Question:
This is my database structure I have four tables. Table have master data and which refered by the tables
Now I want to add rows in table I used following code store table row
'''
Address.localarea = new localarea() { LocalAreaID = 1 };
using (var context = new en_Entities())
{
context.Address.Attach(Address);
context.ObjectStateManager.ChangeObjectState(Address.LocalArea, EntityState.Unchanged);
context.ObjectStateManager.ChangeObjectState(Address, EntityState.Added);
context.SaveChanges();
}
'''
The code working fine and adds row in Address table.
How do i add row in ?? what changes/line of code do i need to add data in AddressTranslate table.
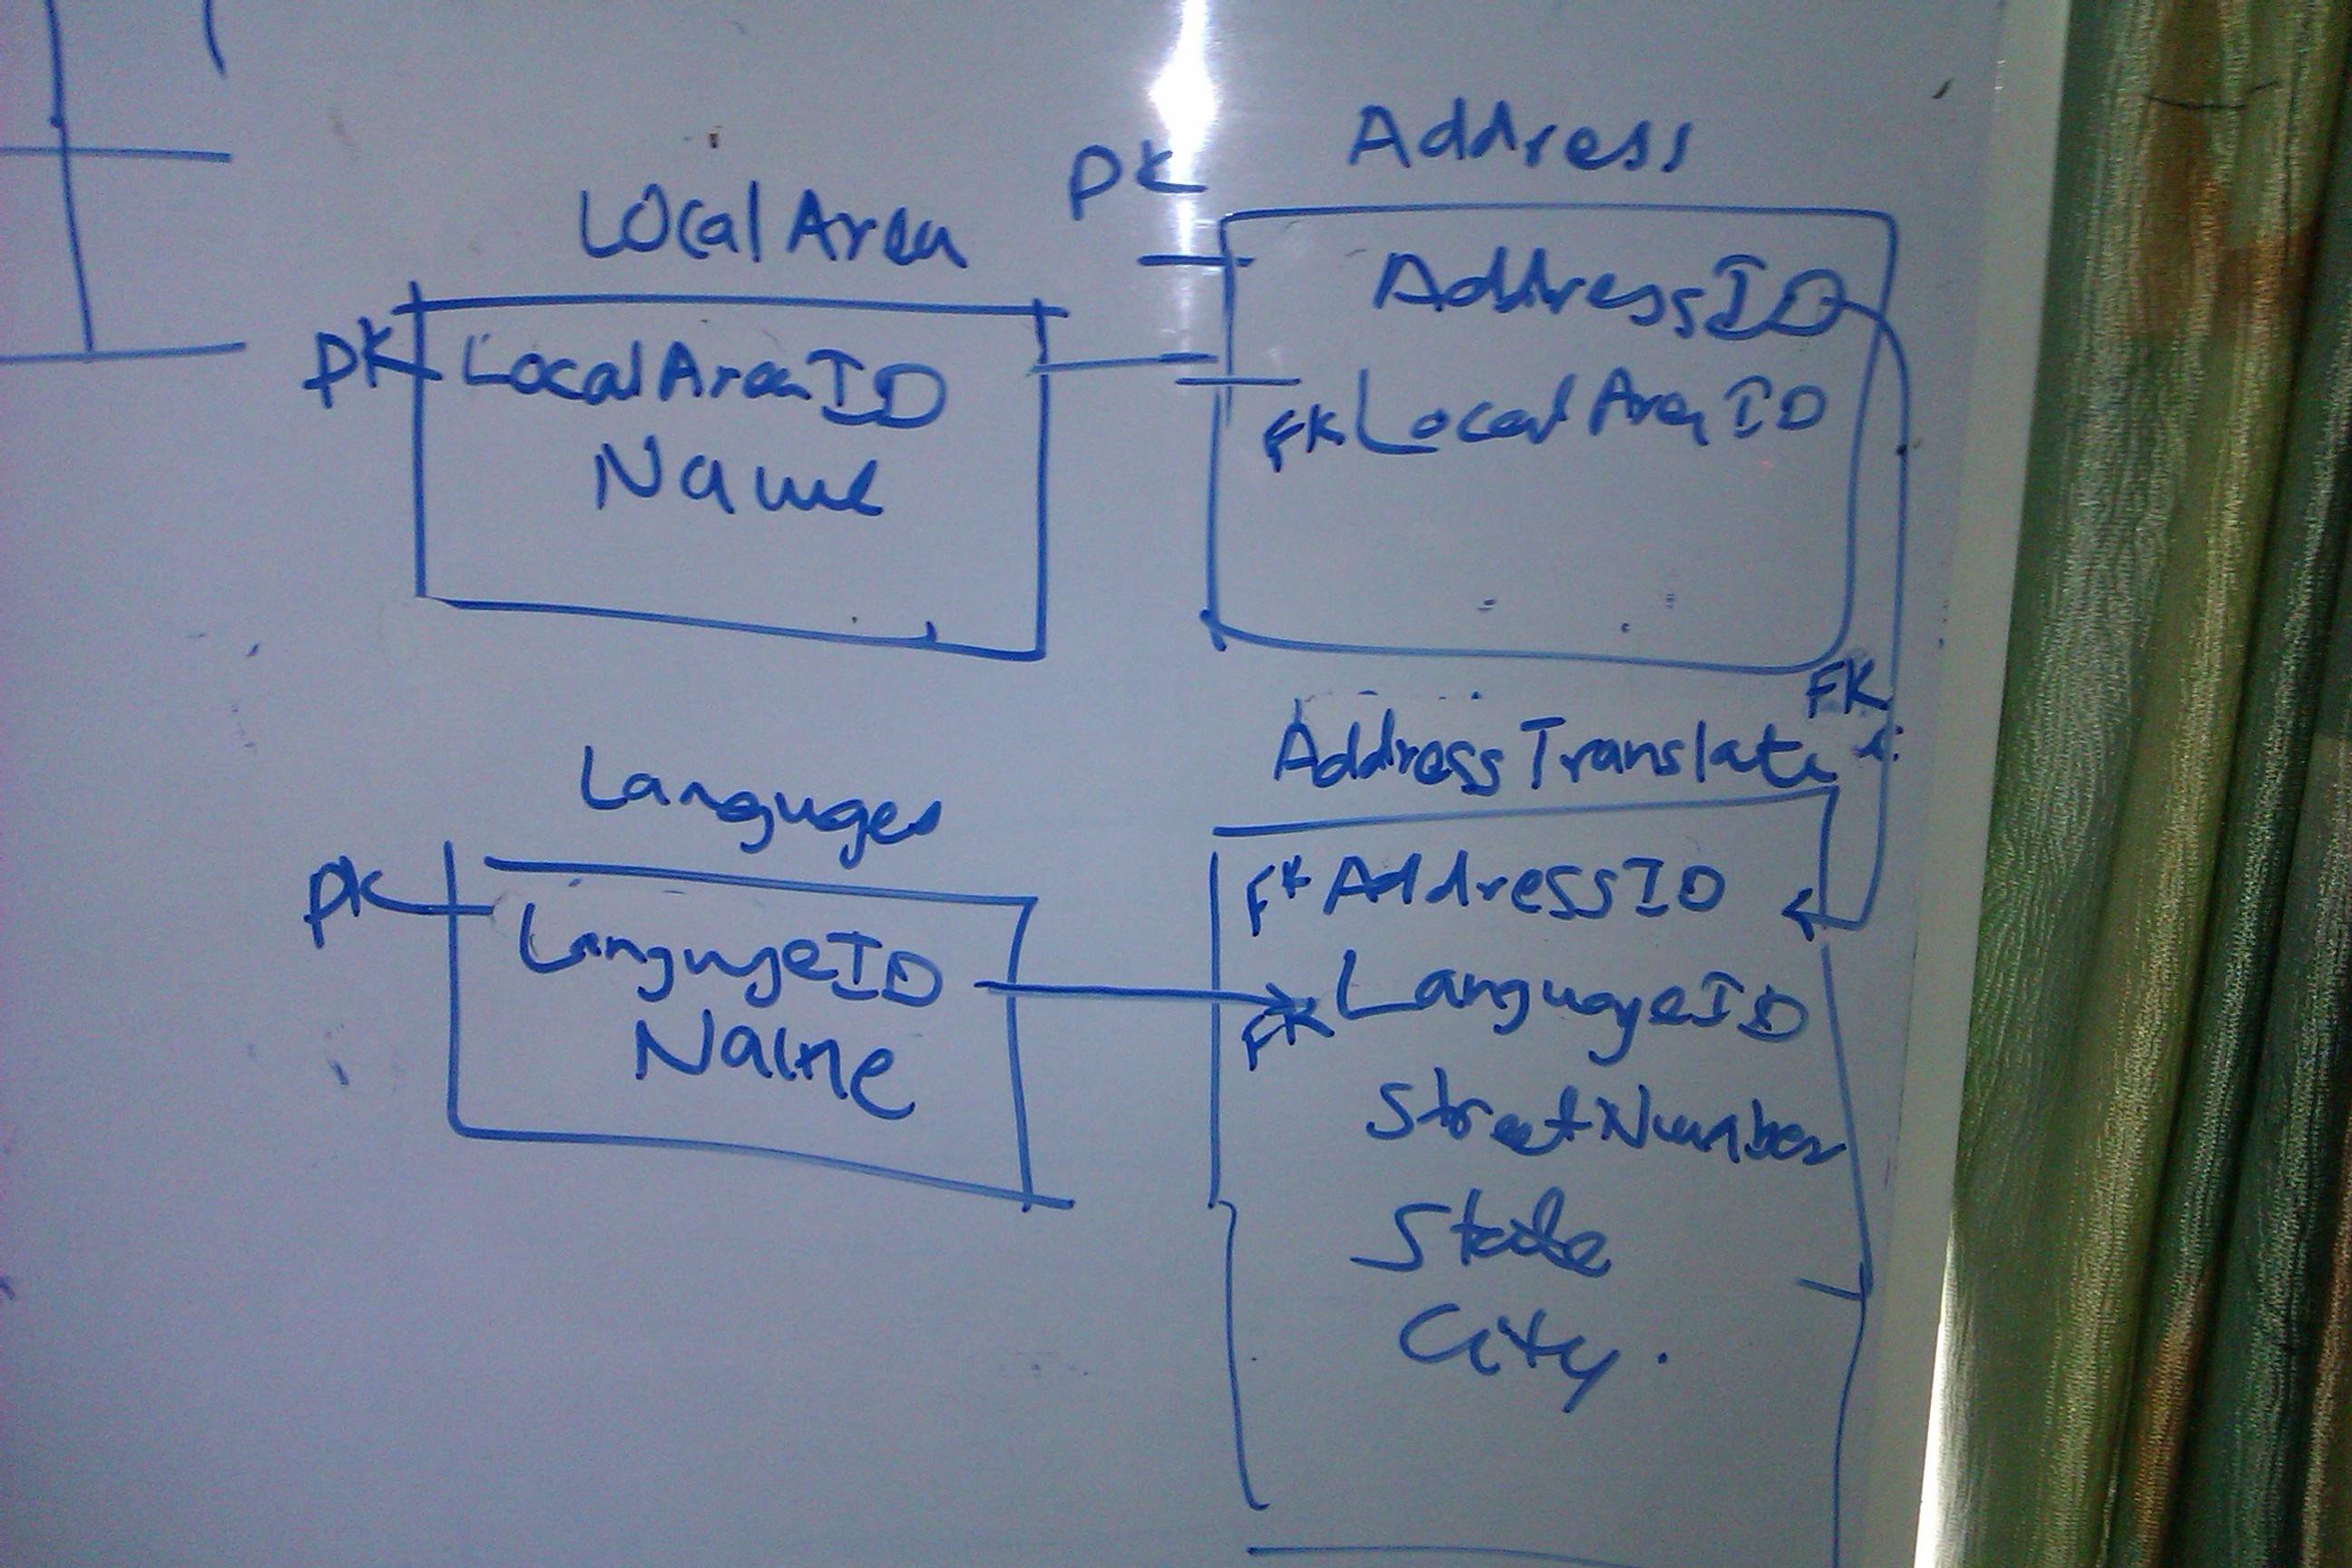
Answer: My thats why couldnt add row to childtable.